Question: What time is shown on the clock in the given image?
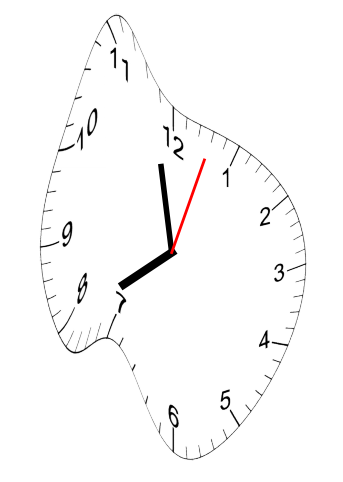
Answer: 07:58:03